Question: I'm trying to write my own A* pathfinding algorithm and have a problem; when seeking the shortest cost path the following error arises:

Where the green filled node is the start node, the red filled node is the goal node and the pink filled nodes are the actual path that the algorithm has taken.
This is of course not the shortest path and I'm certain the problem lies with my heuristic function (manhattan distance):
'''
int Map::manhattanDistance(Node evaluatedNode, Node goalNode)
{
int x = evaluatedNode.xCoord - goalNode.xCoord;
int y = evaluatedNode.yCoord - goalNode.yCoord;
if(x + y < 0)
return (x + y) * -1;
else
return x + y;
}
'''
It seems to me that manhattan distance formula is not ideal here and my question is therefore: what other distance measuring algorithm would work for me here?
EDIT: for sake of clarity, each nodes width is determined by number of nodes in row / screen width = 640 and each nodes height is determined by number of nodes in column / screen height = 480.
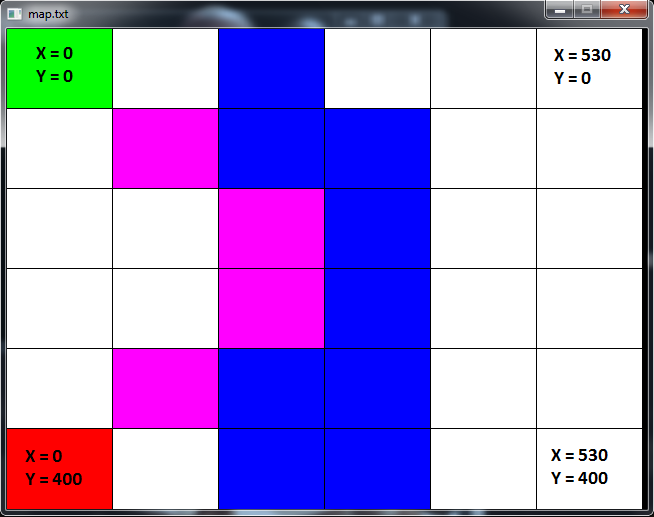
Answer: A negative cost would imply that a route is free, or more than that it discounts previous moves. It looks like you have tried to account for this by multiplying by -1 of the aggregate, however the damage has already been done. That is why the solution has used diagonals, (1 - 1) * -1 is still zero and thus is considered to be free.
I would replace the if statement with the following, which uses the magnitude of each component by applying abs against it separately:
return Math.abs(x) + Math.abs(y);